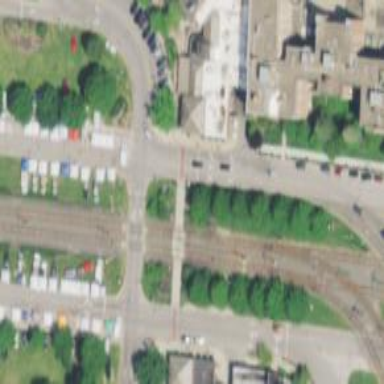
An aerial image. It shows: Marked crossing on footway.